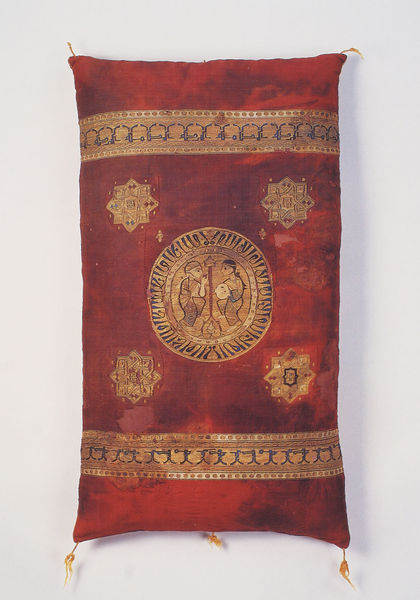
Titel: Kissenbezug von Berengaria
Institution: Burgos, Kloster von Santa María la Real de Huelgas
Schlagwörter: mann, menschen, frau, mitte, szene, rot, muster, ornament, figur, gold, stickerei, stoff, paar, borte, kreis, rund, zwei, kissen, bordüre, verzierung, bett, foto, orient, stern, sterne, brokat, fleck, arabisch, goldschmuck, troddel, gestickt, gewebe, textil, maria, indien, kunsthandwerk, gewebt, purpur, josef, rondelle, embleme, maria und josef, stofff, goldbrokat, kissenhülle